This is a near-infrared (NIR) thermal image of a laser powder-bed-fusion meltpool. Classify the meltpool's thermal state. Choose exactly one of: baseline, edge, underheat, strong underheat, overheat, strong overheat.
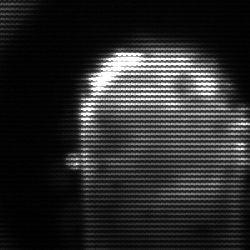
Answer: baseline